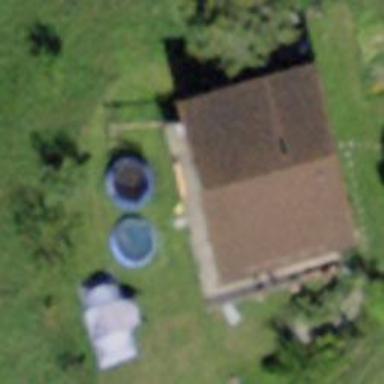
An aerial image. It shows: Guest house for tourism.